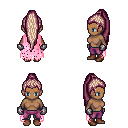
a pixel art fantasy rpg character, female body template, human, dark skin, pink tattered cape, magenta pants, white blonde extra-long topknot hairstyle, metal gloves, brown shoes, four views (front, back, left, right), 2x2 character sprite sheet, small pixel art, hard edges, no anti-aliasing